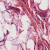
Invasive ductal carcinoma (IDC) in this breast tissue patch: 0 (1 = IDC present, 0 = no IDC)